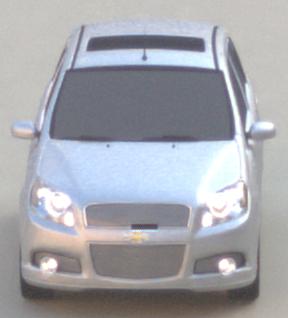
Make: Chevrolet
Model: Aveo 1.2
Detailed model: Aveo
Model produced from: 2008/06
Model produced until: 2011/01
Doors: 3
Color: white
Road condition: dry road
Daytime: sunrise or sunset
Contrast: low contrast